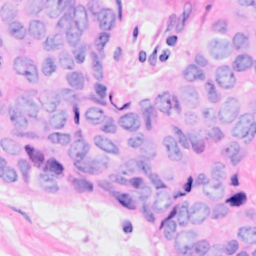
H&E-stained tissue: Breast